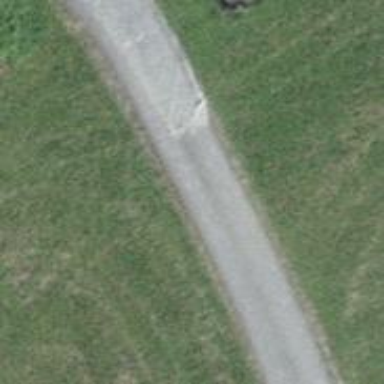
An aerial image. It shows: Well-maintained track road of grade 1.